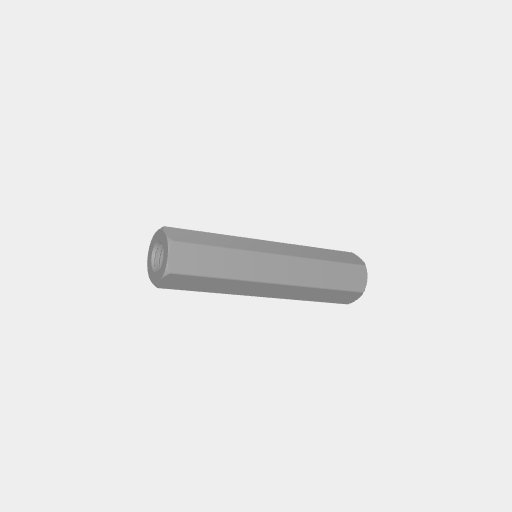
Part: Standoff8RID32